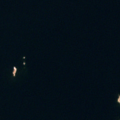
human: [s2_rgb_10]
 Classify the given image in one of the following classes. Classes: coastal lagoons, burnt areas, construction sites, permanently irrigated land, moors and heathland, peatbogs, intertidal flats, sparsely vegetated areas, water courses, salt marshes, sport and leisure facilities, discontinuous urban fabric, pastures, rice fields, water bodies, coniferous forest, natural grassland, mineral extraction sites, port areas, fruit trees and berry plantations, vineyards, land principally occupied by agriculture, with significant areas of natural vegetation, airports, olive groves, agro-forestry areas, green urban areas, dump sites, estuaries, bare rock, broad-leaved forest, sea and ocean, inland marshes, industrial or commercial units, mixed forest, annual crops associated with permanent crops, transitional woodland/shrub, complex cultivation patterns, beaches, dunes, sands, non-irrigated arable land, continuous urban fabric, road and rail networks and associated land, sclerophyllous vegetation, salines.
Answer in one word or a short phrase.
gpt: sea and ocean